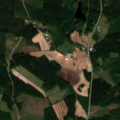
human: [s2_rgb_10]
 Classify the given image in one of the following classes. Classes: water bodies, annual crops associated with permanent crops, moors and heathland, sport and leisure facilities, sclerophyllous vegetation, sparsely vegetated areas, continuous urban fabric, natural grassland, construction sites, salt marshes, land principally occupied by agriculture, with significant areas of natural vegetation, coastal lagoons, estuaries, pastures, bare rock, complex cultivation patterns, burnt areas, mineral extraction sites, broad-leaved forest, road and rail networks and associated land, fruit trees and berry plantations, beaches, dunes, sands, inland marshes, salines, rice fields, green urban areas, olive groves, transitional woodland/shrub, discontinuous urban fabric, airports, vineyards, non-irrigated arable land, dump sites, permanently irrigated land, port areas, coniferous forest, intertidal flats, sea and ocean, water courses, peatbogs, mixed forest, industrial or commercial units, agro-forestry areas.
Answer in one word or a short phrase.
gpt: land principally occupied by agriculture, with significant areas of natural vegetation, mixed forest